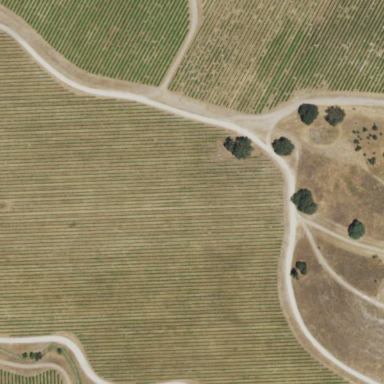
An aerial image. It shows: Vineyard where grapes are grown.